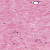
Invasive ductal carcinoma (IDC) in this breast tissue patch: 0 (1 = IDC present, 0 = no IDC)